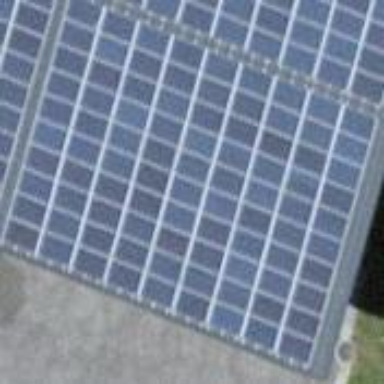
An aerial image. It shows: Solar power generator.